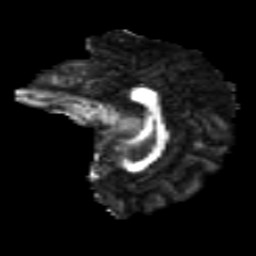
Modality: FA
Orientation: sagittal
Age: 18
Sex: male
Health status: ill
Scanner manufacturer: ge
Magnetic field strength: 3 T
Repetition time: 6.752 s
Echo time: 0.079 s